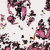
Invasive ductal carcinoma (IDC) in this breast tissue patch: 0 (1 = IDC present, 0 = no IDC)